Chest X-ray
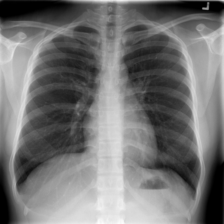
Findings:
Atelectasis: negative
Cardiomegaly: negative
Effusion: negative
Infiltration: negative
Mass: negative
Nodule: negative
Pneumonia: negative
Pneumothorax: negative
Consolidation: negative
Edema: negative
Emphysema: negative
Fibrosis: negative
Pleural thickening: negative
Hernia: negative